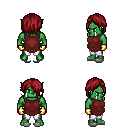
a pixel art fantasy rpg character, male body template, orc, green skin, maroon tunic, white pants, brunette bangs hairstyle, gold gloves, white slippers, four views (front, back, left, right), 2x2 character sprite sheet, small pixel art, hard edges, no anti-aliasing